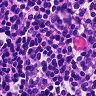
Metastatic tissue present: no